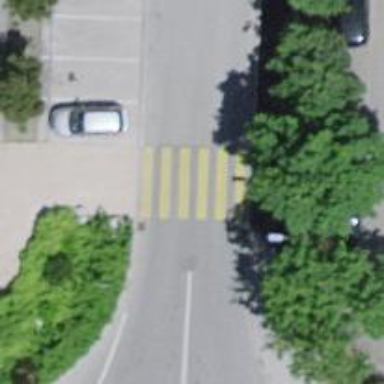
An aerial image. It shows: Uncontrolled road crossing with markings.